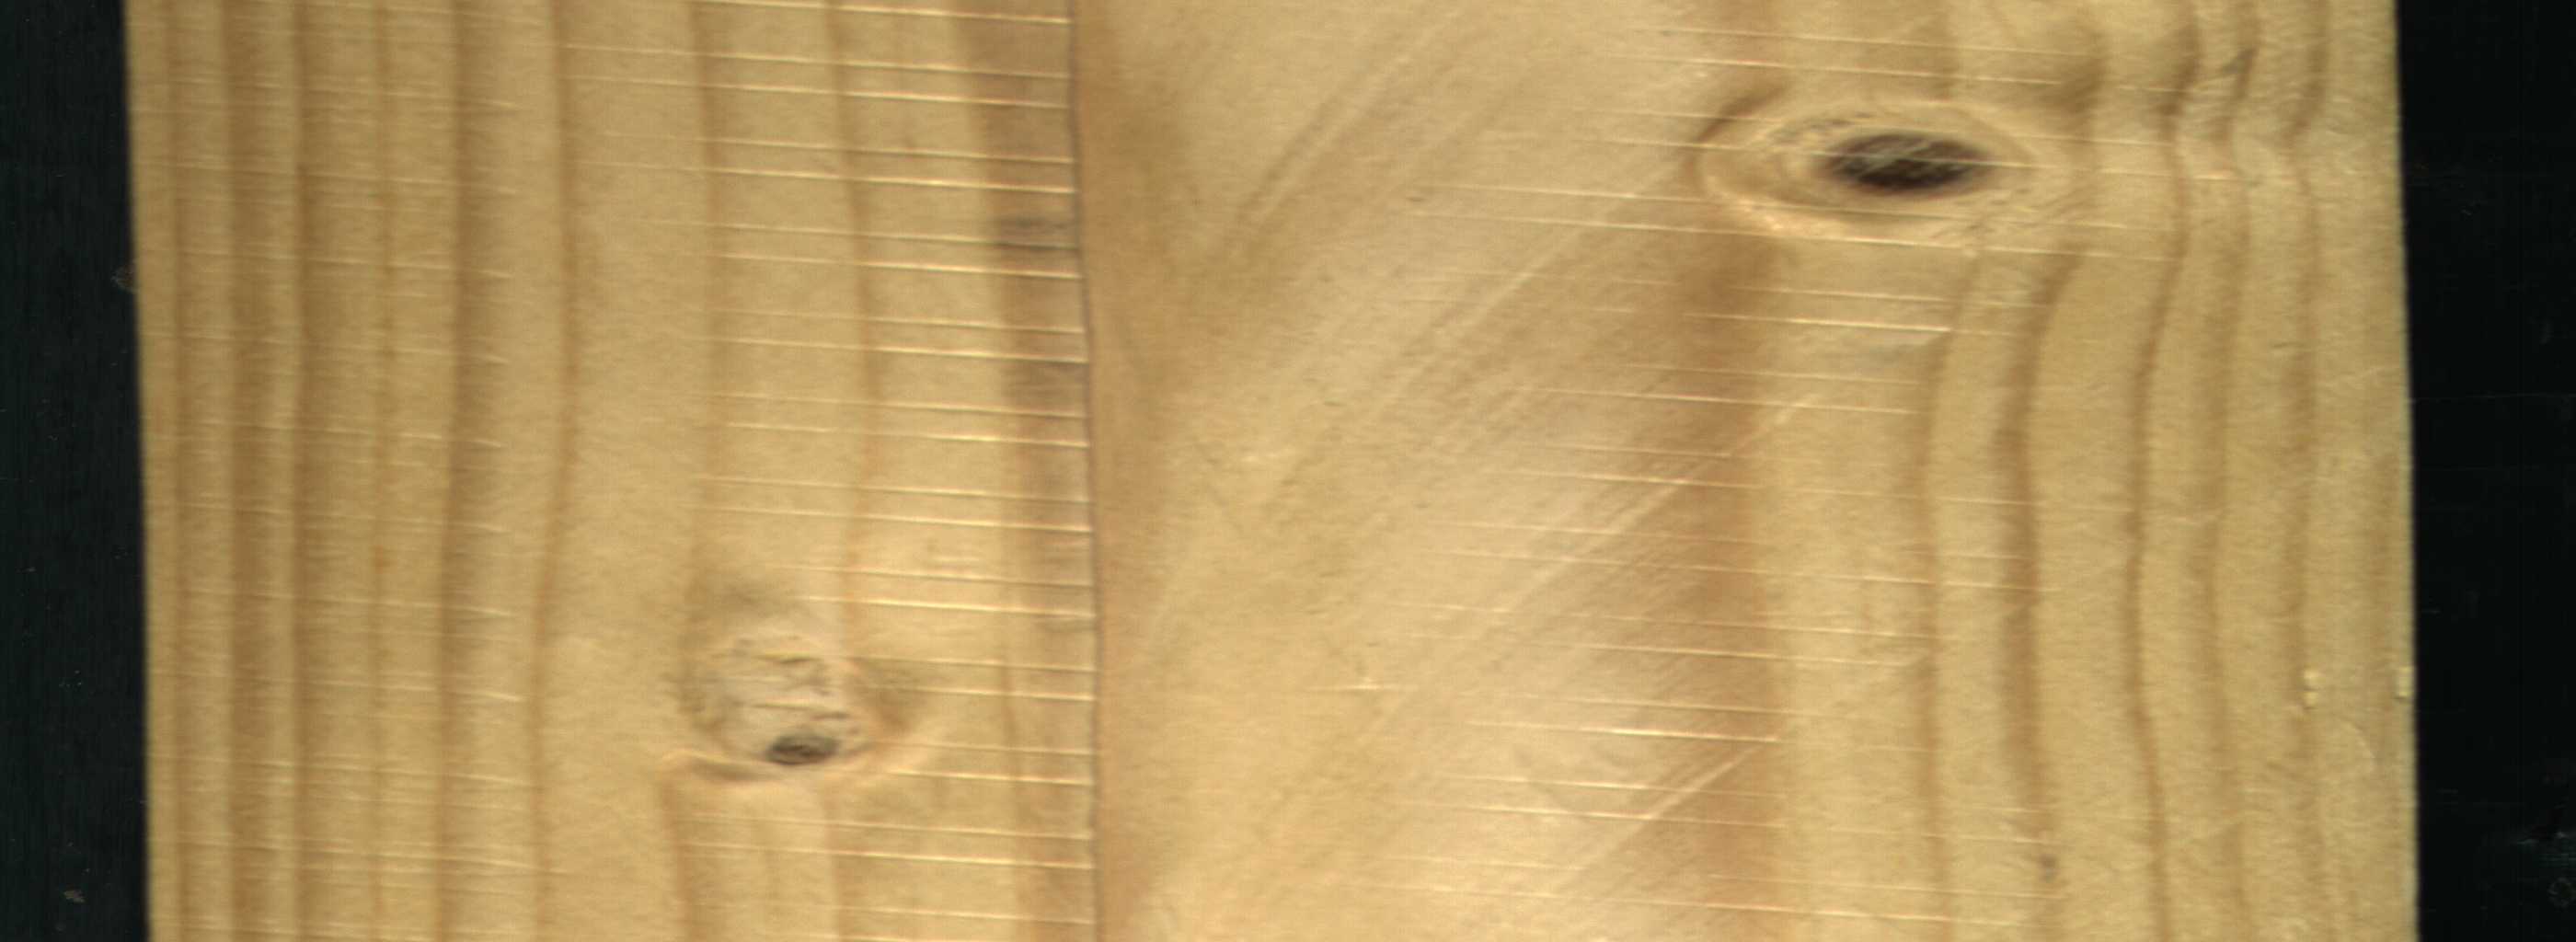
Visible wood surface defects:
Dead_Knot
Live_Knot